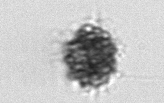
Label: Dictyocha